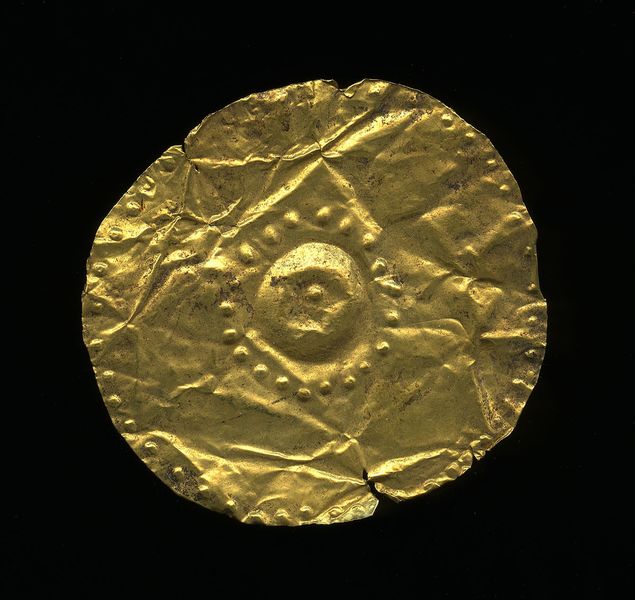
Titel: Rundes Zierblech
Standort: Hamburg
Institution: Museum für Kunst und Gewerbe Hamburg
Schlagwörter: schmuck, kleidung, tod, gold, beerdigung, getrieben, bestattung, trauerfeier, beisetzung, frauenkleidung, damenbekleidung, totenfeier, hessische systematik, körper, begräbnis, frühe kaiserzeit, prinzipat, gewandschmuck, römisch